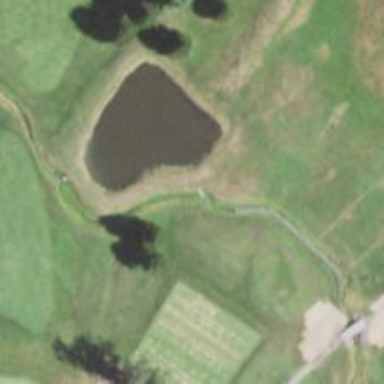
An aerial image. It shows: Golf course feature - water hazard.